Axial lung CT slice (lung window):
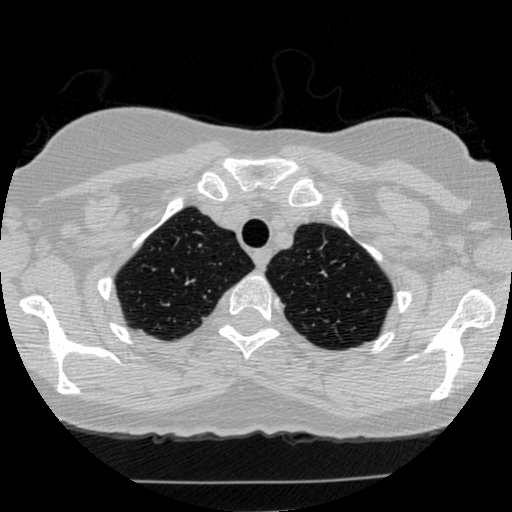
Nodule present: no